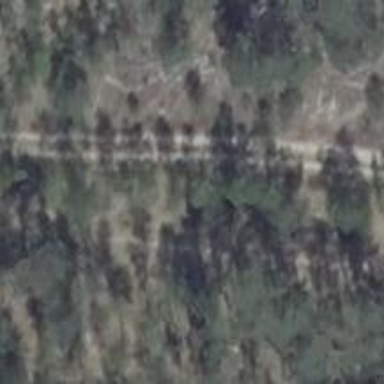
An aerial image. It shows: Sandy track road with grade4 tracktype.